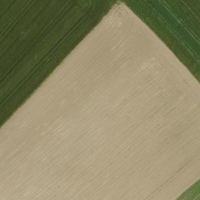
EUNIS habitat code: 52
Species observed at this site:
Ciconia ciconia